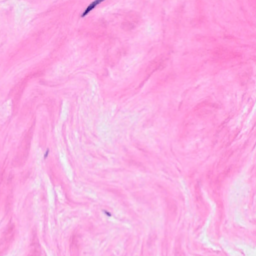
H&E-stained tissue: Breast